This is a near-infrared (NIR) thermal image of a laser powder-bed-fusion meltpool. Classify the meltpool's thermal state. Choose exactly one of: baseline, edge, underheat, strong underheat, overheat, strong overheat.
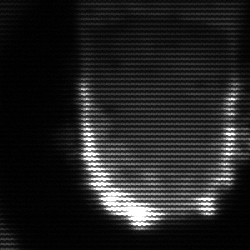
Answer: baseline